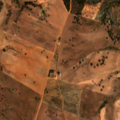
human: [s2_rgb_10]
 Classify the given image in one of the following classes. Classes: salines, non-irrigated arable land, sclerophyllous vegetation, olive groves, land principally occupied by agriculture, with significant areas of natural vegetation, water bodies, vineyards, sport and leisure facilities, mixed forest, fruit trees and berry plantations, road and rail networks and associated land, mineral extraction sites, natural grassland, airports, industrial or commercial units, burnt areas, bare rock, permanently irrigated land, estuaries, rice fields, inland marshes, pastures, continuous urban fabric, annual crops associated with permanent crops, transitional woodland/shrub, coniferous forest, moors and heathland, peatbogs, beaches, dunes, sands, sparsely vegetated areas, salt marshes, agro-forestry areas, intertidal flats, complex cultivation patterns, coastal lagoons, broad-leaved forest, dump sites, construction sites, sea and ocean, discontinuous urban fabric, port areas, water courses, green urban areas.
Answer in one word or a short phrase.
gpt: non-irrigated arable land, broad-leaved forest, transitional woodland/shrub